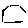
Label: hexagon